Question: I'd like to change the appearance of the default Android 4 buttons. They look like that:

I'd like them to be completely black, a white border, no rounded corners, that's all. The blue hover effect is great, no change to that. Unfortunately, there are a lot of parameters that button has. Can I realize that with a single style.xml? Which are the interesting parameters?
Thank you very much.
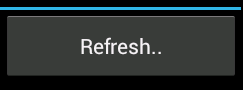
Answer: Button Style:
style.xml
'''
<style name="Button" parent="@android:style/Widget.Button">
<item name="android:layout_width">wrap_content</item>
<item name="android:layout_height">wrap_content</item>
<item name="android:textSize">@dimen/txt_size_medium</item>
<item name="android:background">@drawable/btn</item>
<item name="android:textColor">@drawable/btn_txt_selector</item>
<item name="android:gravity">center</item>
</style>
'''
btn.xml
'''
<selector xmlns:android="http://schemas.android.com/apk/res/android">
<item android:state_focused="true"><shape android:shape="rectangle">
<gradient android:angle="270" android:centerColor="@color/btn_focused_center" android:endColor="@color/btn_focused_end" android:startColor="@color/btn_focused_start" />
<corners android:radius="@dimen/radious_btn" />
<padding android:bottom="@dimen/padding_bottom_btn" android:left="@dimen/padding_left_btn" android:right="@dimen/padding_right_btn" android:top="@dimen/padding_top_btn" />
<stroke android:width="@dimen/border_width_btn" android:color="@color/btn_focused_border" />
</shape></item>
<item><shape android:shape="rectangle">
<gradient android:angle="270" android:centerColor="@color/btn_normal_center" android:endColor="@color/btn_normal_end" android:startColor="@color/btn_normal_start" />
<corners android:radius="@dimen/radious_btn" />
<padding android:bottom="@dimen/padding_bottom_btn" android:left="@dimen/padding_left_btn" android:right="@dimen/padding_right_btn" android:top="@dimen/padding_top_btn" />
<stroke android:width="@dimen/border_width_btn" android:color="@color/btn_normal_border" />
</shape></item>
</selector>
'''
btn_txt_selector.xml
'''
<selector xmlns:android="http://schemas.android.com/apk/res/android">
<item android:state_focused="true" android:color="@color/btn_txt_focused"></item>
<item android:state_selected="true" android:color="@color/btn_txt_selected"></item>
<item android:state_enabled="false" android:color="@color/btn_txt_disabled"></item>
<item android:color="@color/btn_txt_normal"></item>
</selector>
'''